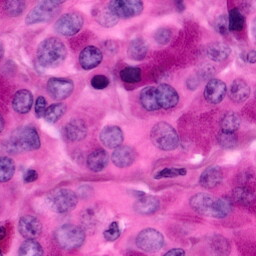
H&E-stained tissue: Pancreatic